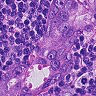
Metastatic tissue present: yes